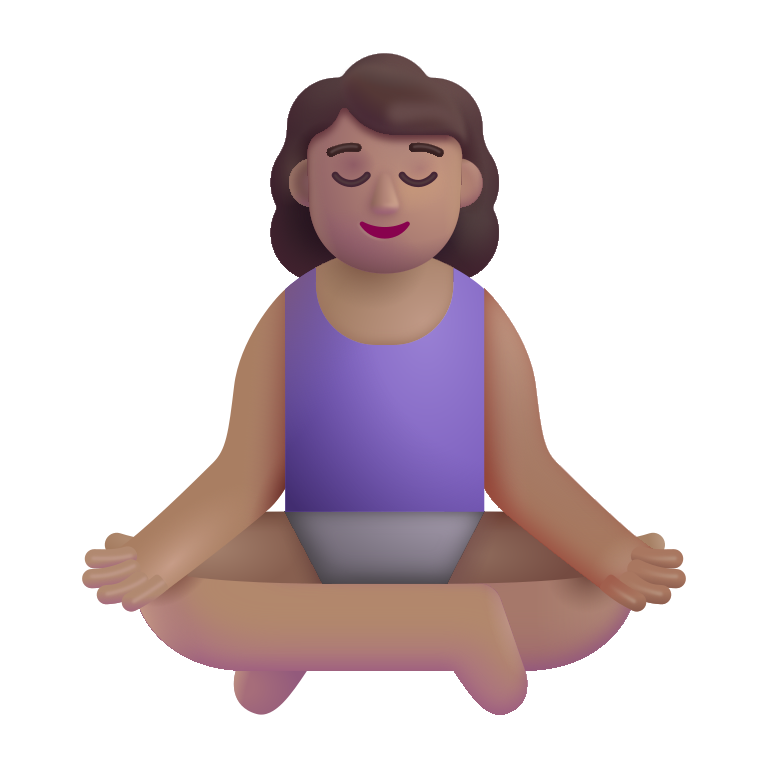
woman in lotus position color